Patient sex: M
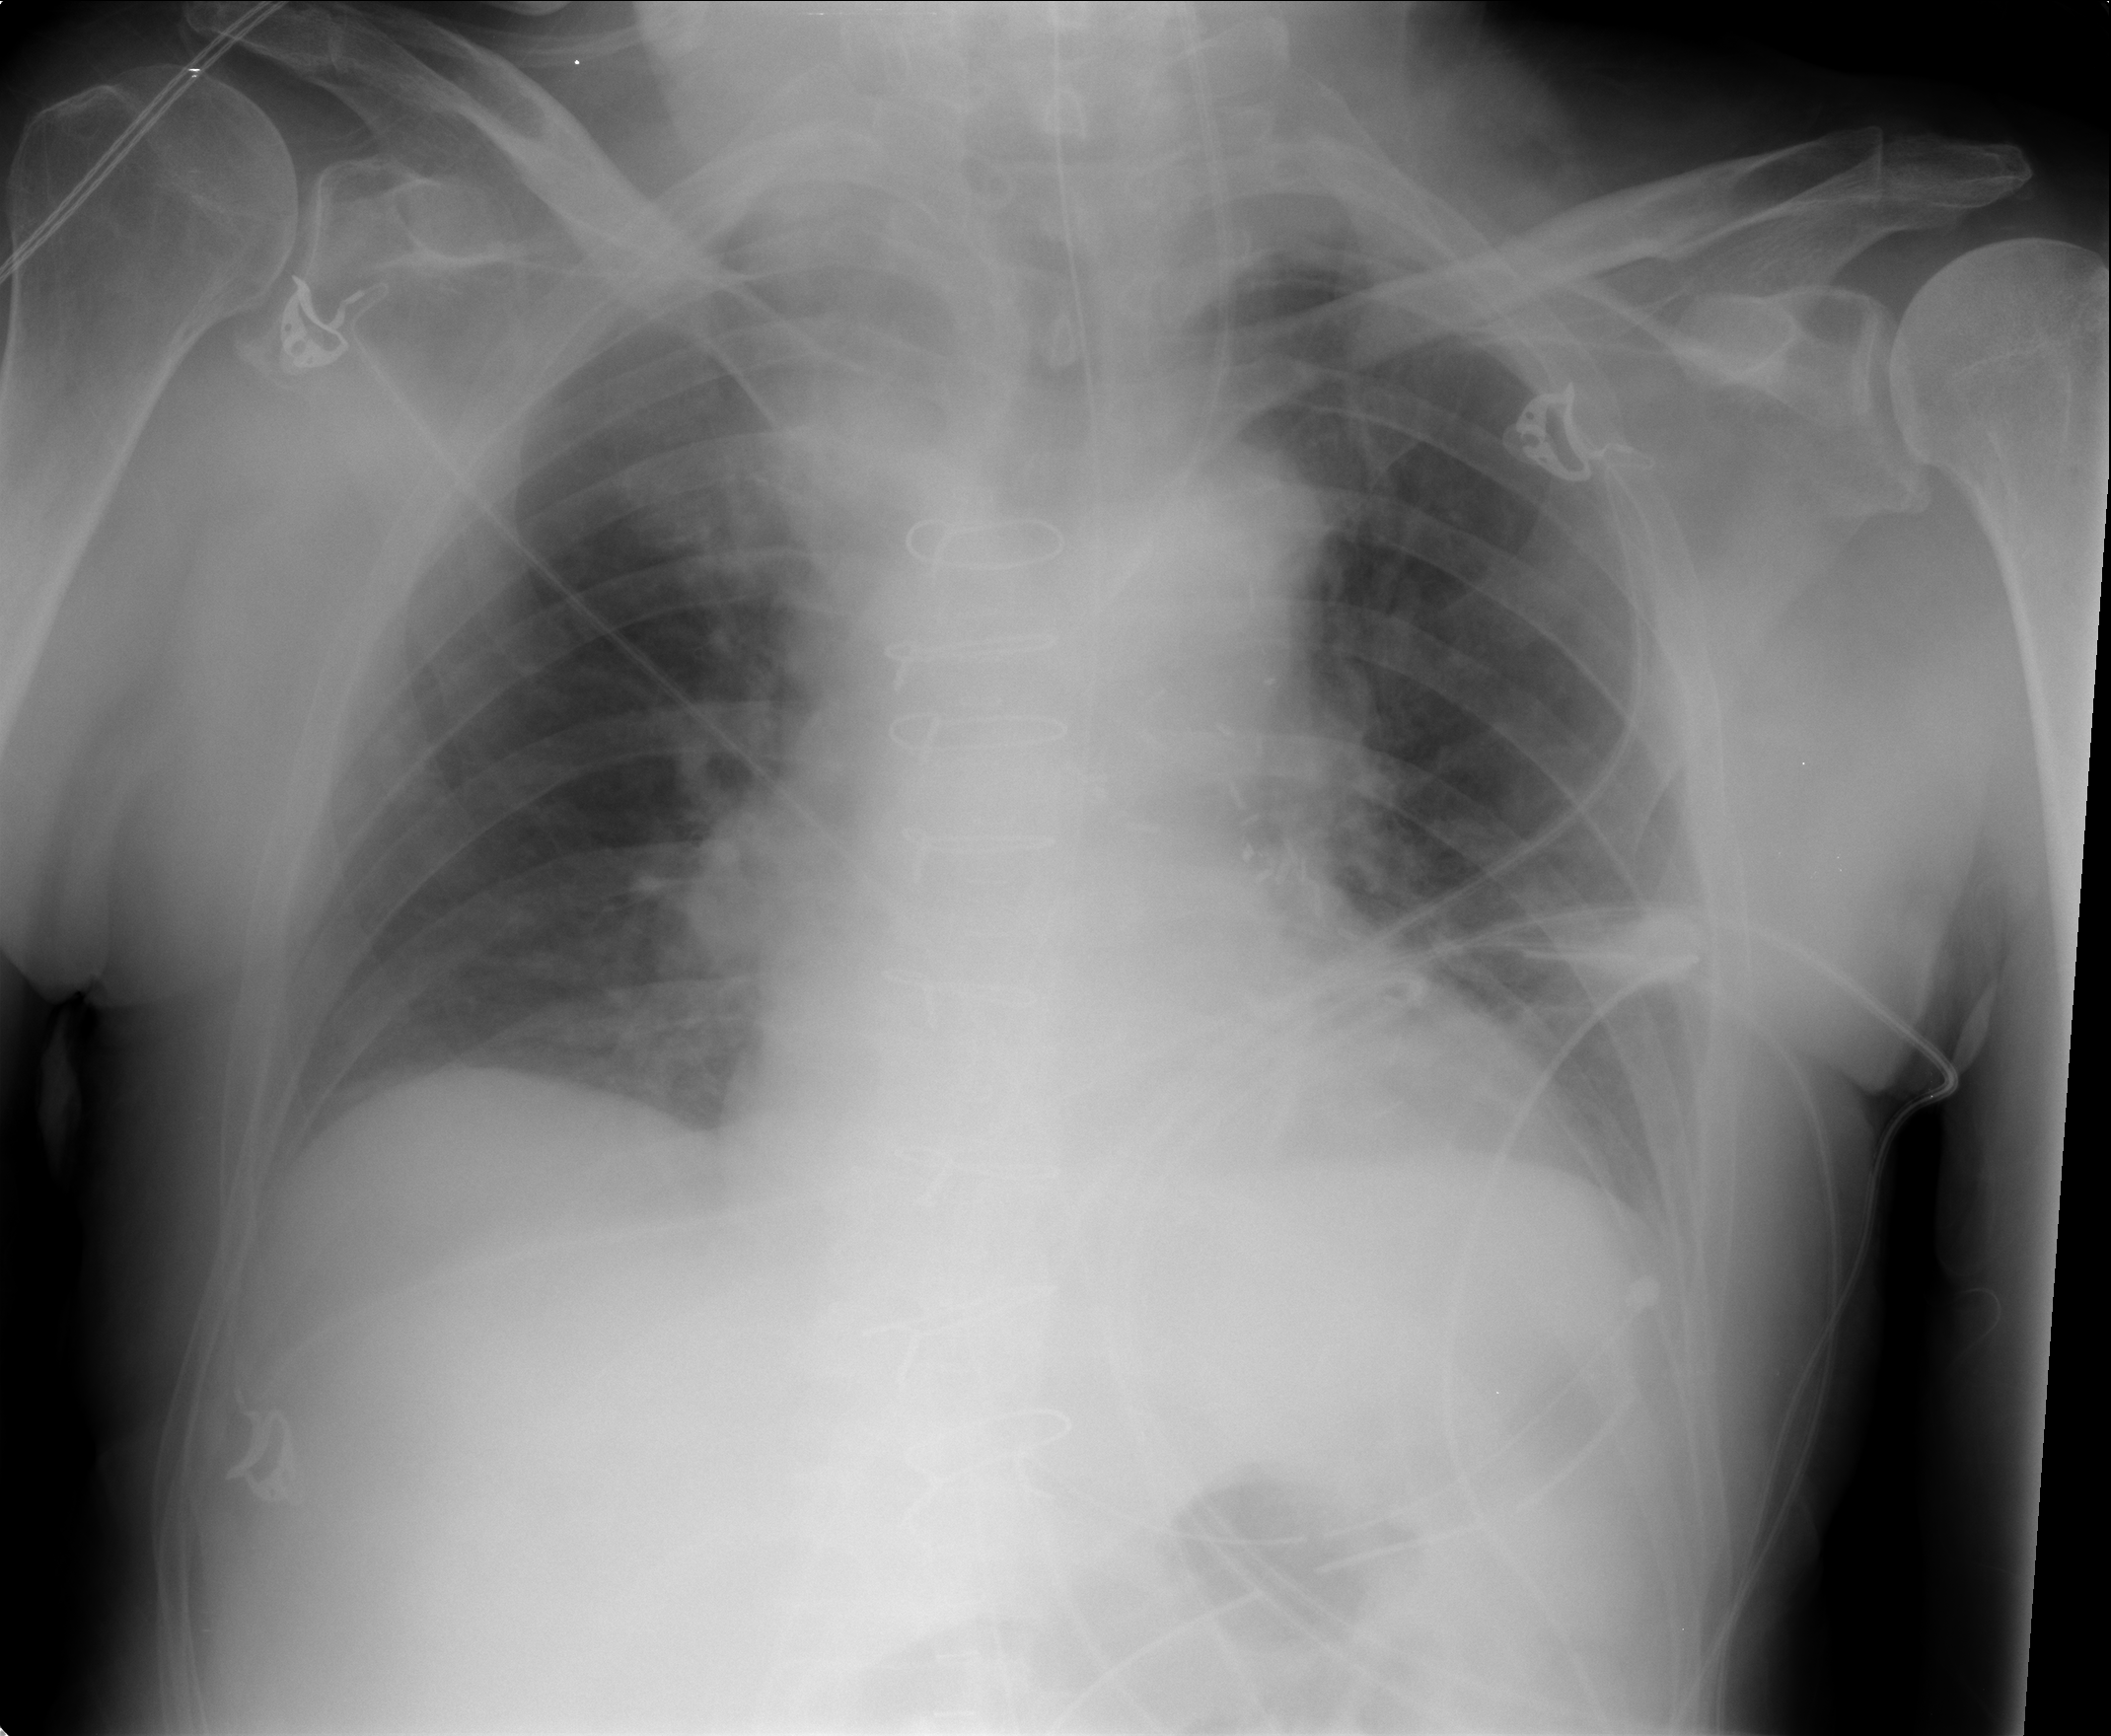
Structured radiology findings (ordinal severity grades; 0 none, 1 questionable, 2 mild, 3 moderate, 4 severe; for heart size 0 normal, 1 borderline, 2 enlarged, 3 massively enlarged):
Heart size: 2
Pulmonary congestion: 0
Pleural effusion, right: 0
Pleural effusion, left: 1
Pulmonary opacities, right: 0
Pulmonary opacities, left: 0
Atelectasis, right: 2
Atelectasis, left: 2